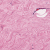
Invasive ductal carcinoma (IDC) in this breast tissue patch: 0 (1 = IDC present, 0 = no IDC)